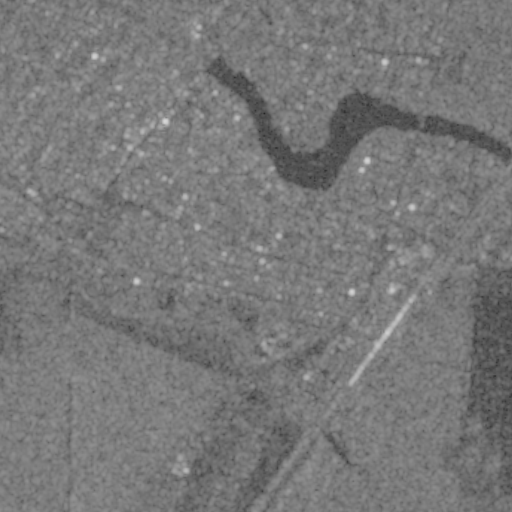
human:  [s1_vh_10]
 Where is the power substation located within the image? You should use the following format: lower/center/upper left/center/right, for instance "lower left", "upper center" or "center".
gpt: The power substation is located in the lower center of the image.
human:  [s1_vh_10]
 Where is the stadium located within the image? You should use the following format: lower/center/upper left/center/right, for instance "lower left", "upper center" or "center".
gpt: The stadium is located in the center left of the image.
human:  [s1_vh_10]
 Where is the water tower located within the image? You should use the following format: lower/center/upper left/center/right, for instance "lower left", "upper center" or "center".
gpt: The water tower is located in the center left of the image.
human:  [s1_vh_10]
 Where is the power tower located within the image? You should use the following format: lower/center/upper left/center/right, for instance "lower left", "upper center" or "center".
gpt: There is no power tower in the image.

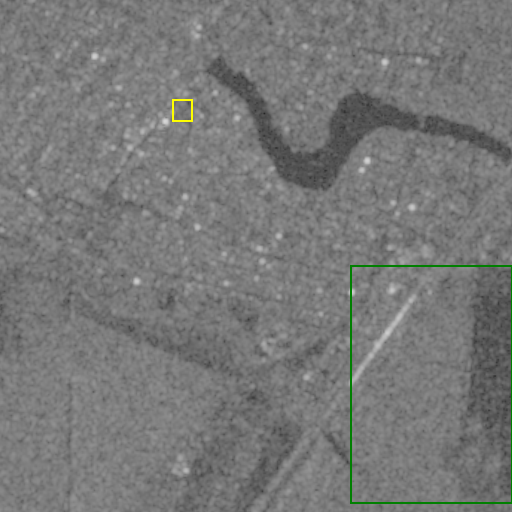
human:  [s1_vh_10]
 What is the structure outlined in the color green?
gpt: The structure outlined in green is a crop field.
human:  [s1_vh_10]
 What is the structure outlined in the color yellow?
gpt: The structure outlined in yellow is a park.
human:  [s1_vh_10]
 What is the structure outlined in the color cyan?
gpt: There is no cyan outline.